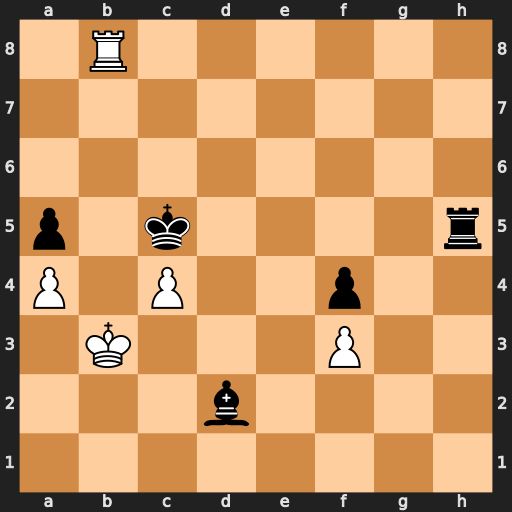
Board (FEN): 1R6/8/8/p1k4r/P1P2p2/1K3P2/3b4/8
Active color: w
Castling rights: -
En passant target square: -
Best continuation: Rb5+ Kd6 Rxh5